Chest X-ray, PA view. Patient: 39 years old, sex M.
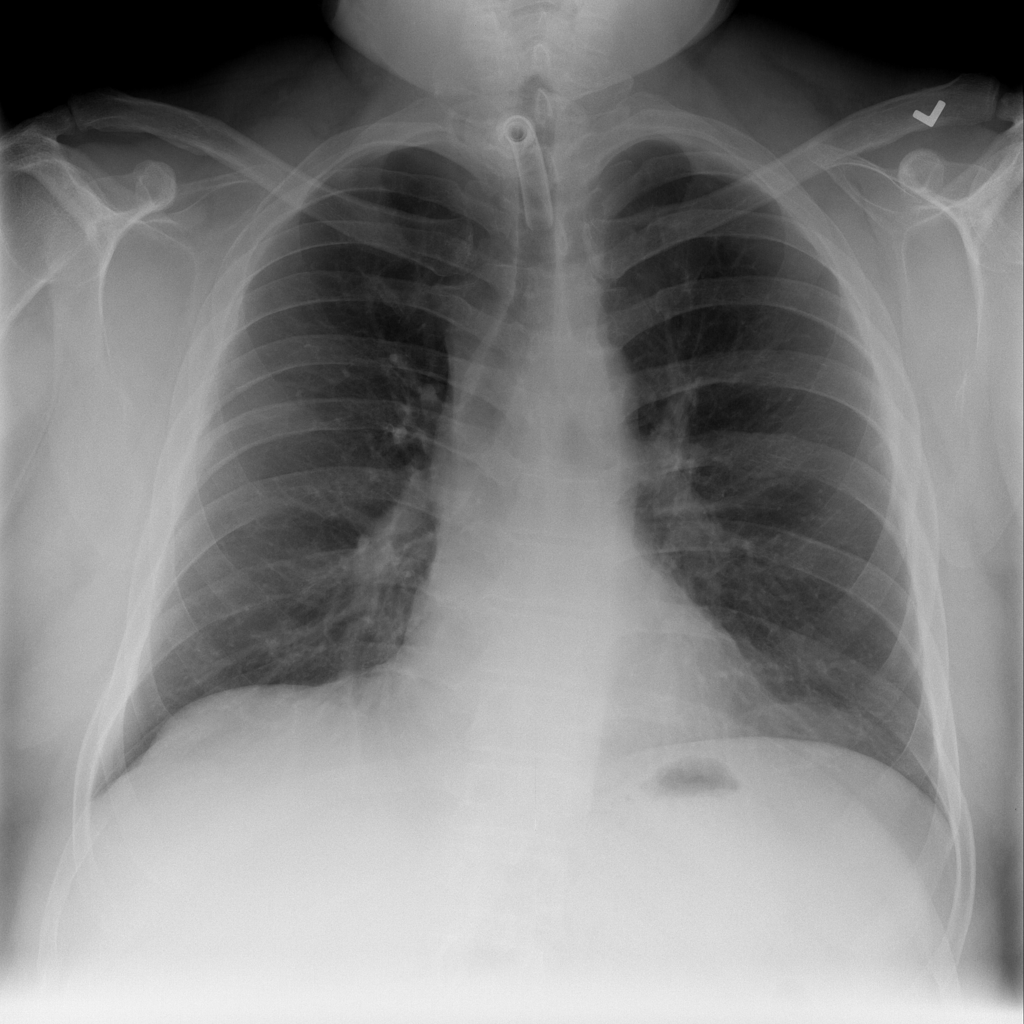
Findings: No Finding